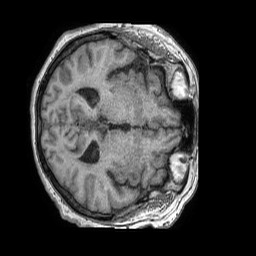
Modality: T1w
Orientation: axial
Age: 70
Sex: female
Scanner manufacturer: philips
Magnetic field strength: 1.5 T
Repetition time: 0.007923 s
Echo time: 0.003636 s